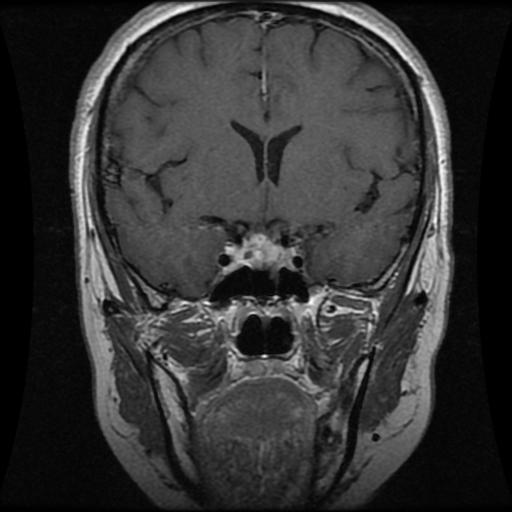
Label: pituitary